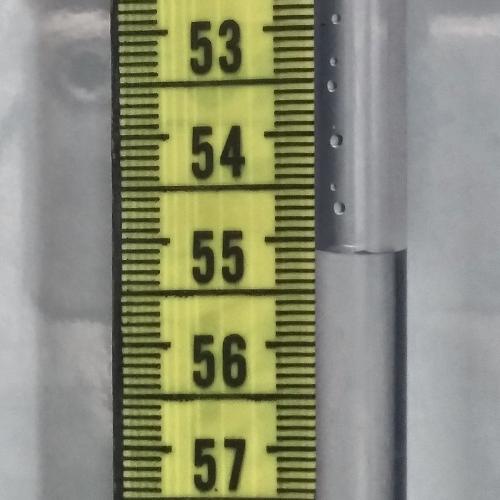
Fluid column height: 55.1 cm